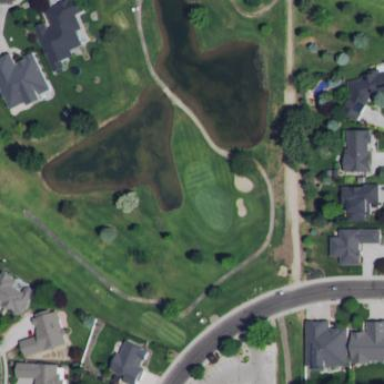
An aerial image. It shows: Water hazard in golf course. The hazard is natural water feature.